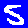
Digit: 5